Field crop: maize
Growth stage: 2
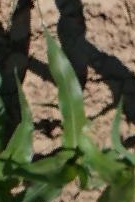
Species: maize